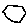
Label: hexagon